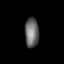
Tissue: lung
Cell type: Epithelial cells
Senescence score: 0.226
Nuclear area (px): 408
Mean DAPI intensity: 104.556